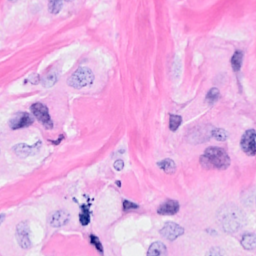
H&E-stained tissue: Breast